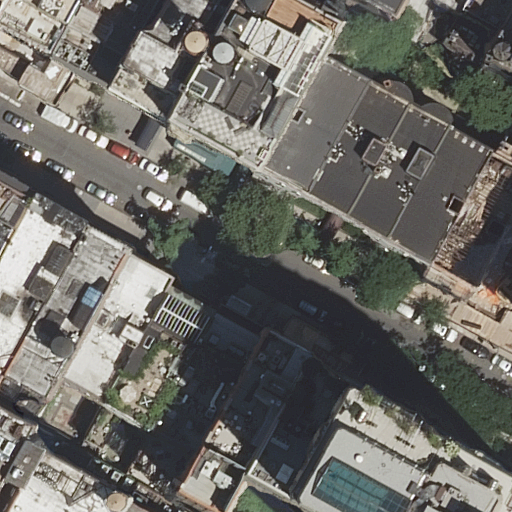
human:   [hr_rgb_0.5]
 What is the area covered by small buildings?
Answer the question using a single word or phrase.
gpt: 205m2

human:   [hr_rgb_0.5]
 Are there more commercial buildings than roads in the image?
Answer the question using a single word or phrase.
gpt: no

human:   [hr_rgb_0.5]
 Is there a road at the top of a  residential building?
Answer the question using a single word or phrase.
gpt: yes

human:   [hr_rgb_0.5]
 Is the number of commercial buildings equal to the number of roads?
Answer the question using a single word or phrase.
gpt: no

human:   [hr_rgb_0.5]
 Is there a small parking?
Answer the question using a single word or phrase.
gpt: no

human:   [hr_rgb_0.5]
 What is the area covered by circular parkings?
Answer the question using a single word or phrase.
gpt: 0m2

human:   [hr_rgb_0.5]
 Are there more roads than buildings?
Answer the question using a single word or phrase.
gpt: no

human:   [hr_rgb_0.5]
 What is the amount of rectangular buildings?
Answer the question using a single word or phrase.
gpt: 17

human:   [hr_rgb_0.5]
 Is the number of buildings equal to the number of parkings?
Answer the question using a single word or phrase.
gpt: no

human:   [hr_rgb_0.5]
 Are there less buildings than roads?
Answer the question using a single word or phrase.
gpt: no

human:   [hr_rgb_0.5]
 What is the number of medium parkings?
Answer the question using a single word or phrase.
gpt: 0

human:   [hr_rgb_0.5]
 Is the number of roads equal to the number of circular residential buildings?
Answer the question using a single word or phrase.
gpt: no

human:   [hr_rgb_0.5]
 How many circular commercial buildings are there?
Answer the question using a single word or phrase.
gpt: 0

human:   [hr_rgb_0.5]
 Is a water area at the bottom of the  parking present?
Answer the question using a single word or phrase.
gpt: no

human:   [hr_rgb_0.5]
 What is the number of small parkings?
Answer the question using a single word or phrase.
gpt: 0

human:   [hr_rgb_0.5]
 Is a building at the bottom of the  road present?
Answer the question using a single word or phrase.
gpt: yes

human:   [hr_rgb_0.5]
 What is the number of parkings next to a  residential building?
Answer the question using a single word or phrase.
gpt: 1

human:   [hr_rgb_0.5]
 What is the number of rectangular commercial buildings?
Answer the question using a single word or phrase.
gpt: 0

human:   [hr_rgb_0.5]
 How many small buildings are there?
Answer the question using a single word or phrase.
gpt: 8

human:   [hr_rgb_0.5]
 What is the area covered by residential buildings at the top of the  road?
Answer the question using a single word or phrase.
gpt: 1573m2

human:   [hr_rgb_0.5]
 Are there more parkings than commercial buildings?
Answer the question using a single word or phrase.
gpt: yes

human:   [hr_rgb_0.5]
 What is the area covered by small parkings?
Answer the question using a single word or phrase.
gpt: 0m2

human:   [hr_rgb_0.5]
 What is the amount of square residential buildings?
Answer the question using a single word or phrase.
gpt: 0

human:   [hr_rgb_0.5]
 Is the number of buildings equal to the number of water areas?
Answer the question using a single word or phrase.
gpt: no

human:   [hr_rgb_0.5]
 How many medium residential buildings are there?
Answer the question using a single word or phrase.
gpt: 11

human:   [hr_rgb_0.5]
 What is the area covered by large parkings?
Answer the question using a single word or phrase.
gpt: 1536m2

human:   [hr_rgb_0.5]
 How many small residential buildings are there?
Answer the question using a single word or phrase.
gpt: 8

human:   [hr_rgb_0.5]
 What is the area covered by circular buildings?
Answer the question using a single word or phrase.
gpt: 0m2

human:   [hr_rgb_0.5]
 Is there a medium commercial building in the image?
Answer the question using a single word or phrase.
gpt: no

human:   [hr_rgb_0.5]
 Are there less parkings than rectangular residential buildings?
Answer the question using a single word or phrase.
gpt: yes

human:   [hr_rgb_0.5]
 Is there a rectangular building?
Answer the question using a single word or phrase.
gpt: yes

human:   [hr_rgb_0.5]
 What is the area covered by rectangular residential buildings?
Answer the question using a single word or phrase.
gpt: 4774m2

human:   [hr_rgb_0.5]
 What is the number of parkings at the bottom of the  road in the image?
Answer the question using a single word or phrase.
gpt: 1

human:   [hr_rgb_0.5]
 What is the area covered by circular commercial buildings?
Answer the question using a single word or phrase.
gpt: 0m2

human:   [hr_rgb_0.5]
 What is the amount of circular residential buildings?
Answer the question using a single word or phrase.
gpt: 0

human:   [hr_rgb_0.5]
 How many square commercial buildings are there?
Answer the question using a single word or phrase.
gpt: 0